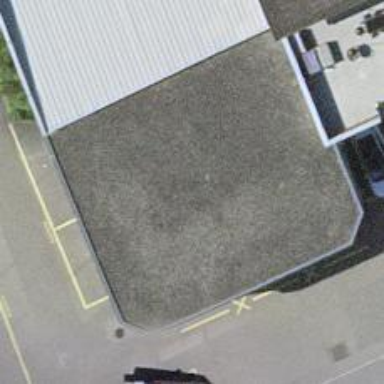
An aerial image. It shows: Car shop.